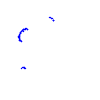
Particle: proton